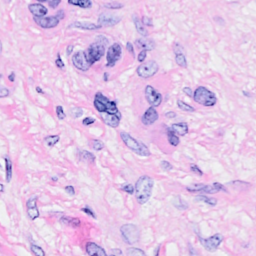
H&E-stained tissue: Breast